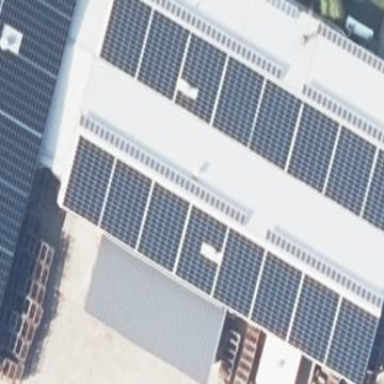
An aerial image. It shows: Warehouse with small solar photovoltaic panel as the power generator.